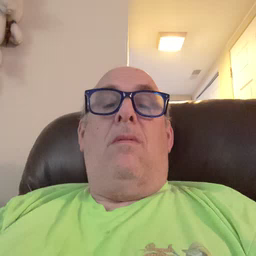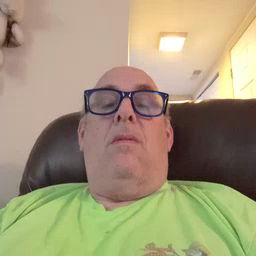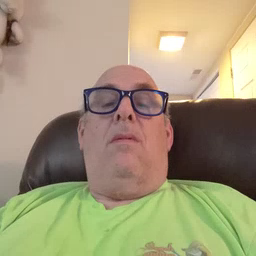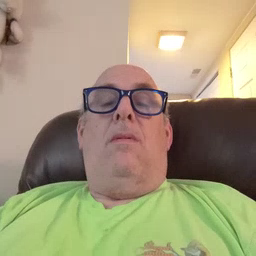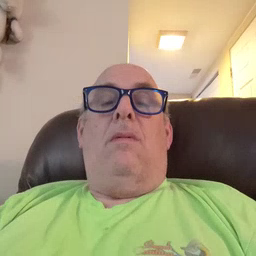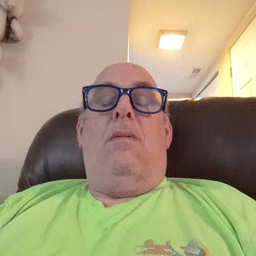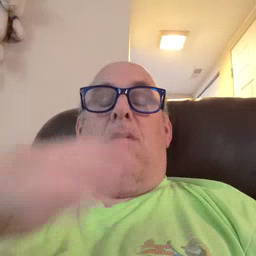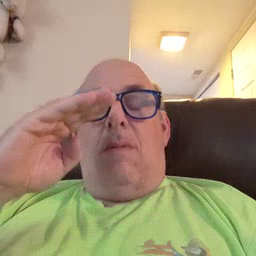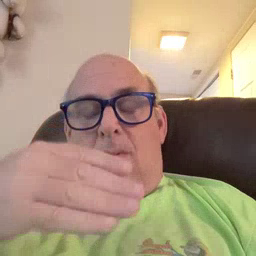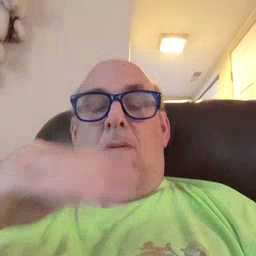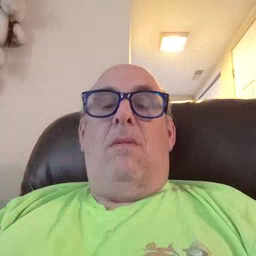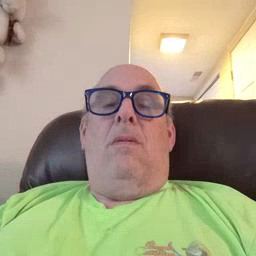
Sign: sleepy